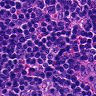
Metastatic tissue present: no